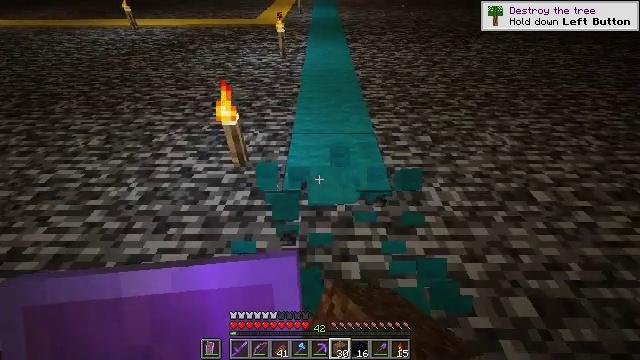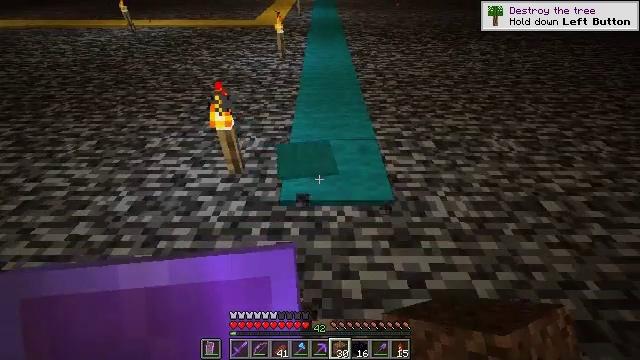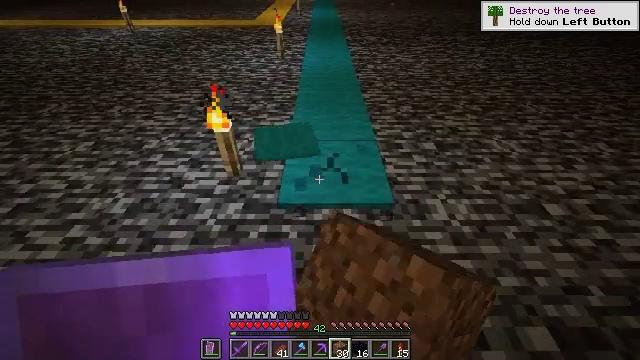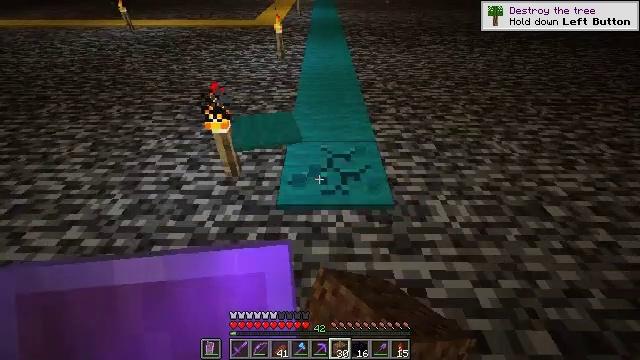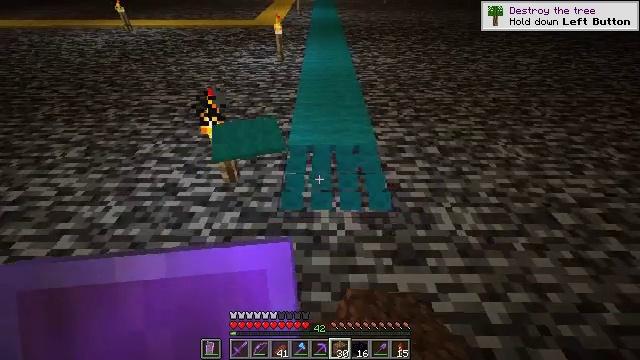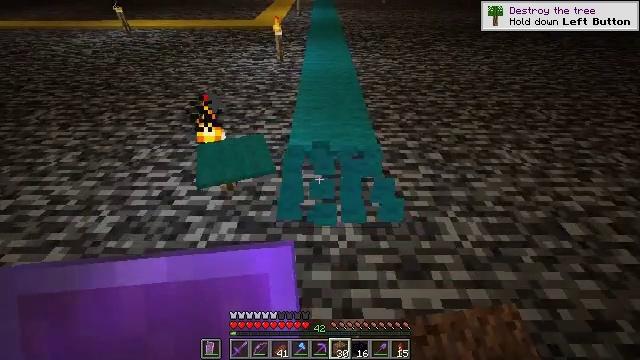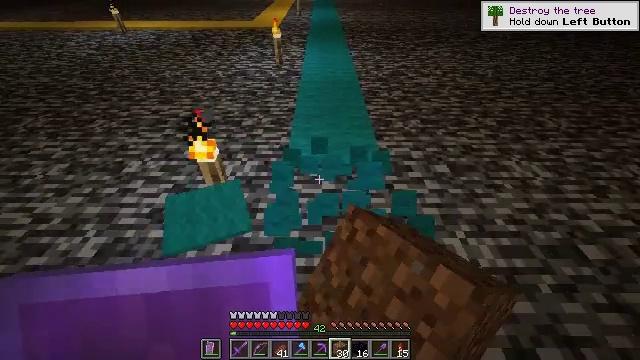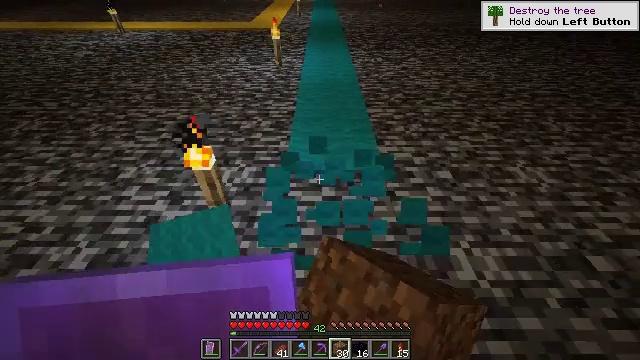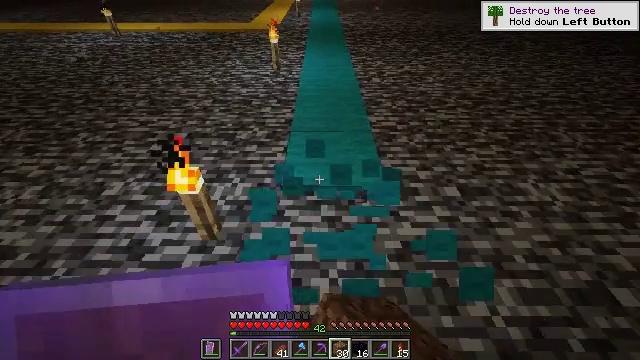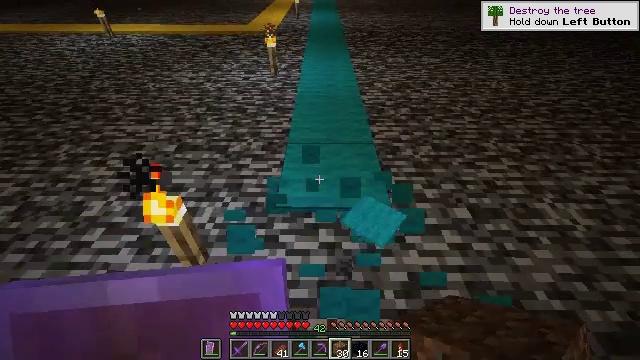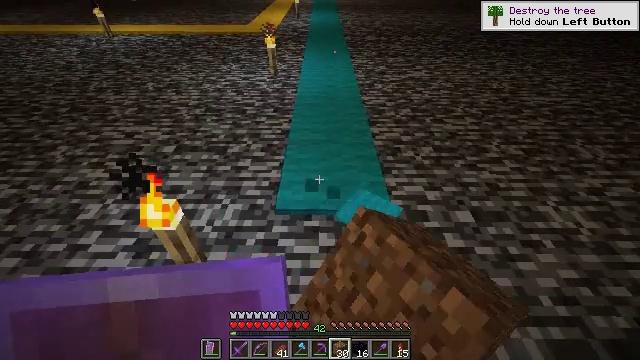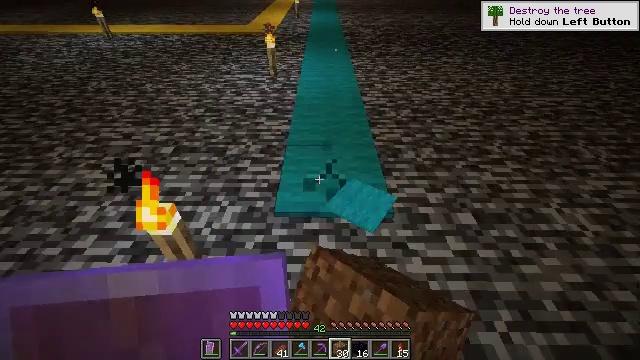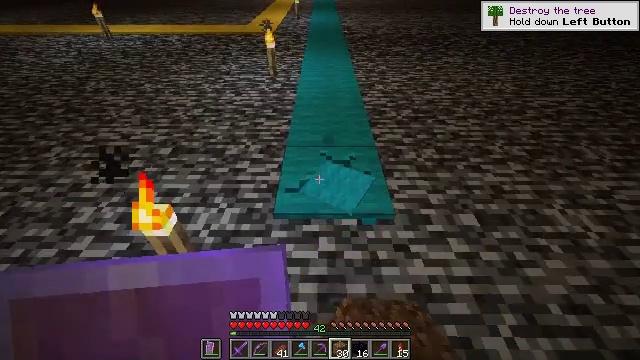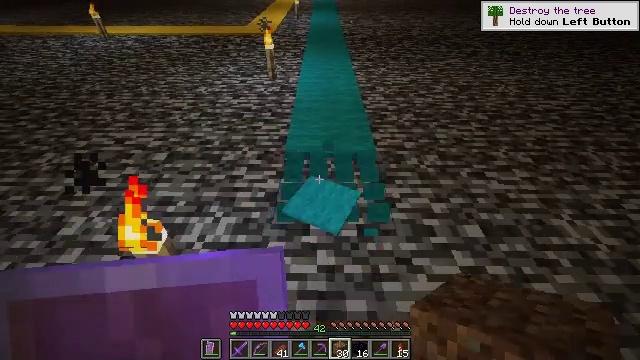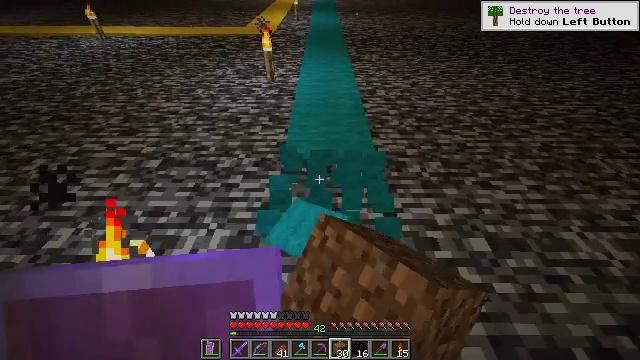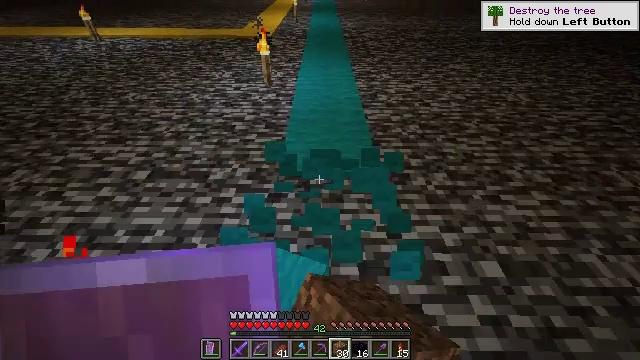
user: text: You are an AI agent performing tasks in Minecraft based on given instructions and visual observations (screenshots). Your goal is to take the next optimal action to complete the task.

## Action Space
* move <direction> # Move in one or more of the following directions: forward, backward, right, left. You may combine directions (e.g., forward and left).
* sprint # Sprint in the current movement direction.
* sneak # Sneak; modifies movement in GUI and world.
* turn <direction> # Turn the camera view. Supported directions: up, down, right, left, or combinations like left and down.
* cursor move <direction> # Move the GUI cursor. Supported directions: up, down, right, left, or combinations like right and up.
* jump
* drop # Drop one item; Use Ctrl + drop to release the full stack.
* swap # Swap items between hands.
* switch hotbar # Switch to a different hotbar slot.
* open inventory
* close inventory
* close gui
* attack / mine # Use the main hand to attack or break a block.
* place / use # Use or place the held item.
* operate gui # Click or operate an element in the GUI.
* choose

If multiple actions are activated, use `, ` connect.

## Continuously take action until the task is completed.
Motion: motion action
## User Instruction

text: mine block cyan carpet
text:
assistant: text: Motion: attack / mine
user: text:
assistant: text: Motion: attack / mine
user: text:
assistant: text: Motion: attack / mine
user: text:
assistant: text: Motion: move forward, attack / mine
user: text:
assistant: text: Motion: move forward, attack / mine
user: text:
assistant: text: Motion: move forward, attack / mine
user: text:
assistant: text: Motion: move forward, attack / mine
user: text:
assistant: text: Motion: move forward, attack / mine
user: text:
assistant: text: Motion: attack / mine
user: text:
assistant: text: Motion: attack / mine
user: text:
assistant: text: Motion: attack / mine
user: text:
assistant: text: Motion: attack / mine
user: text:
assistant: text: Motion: move forward, attack / mine
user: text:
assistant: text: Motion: move forward, attack / mine
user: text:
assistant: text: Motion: move forward, attack / mine
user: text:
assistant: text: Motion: move forward, attack / mine
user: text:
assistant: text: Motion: move forward, attack / mine
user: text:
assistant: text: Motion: attack / mine
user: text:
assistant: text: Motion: attack / mine
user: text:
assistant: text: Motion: attack / mine
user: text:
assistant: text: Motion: attack / mine
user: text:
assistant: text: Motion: attack / mine
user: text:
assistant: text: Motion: move forward, attack / mine
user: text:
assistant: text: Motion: move forward, attack / mine
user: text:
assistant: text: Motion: move forward, attack / mine
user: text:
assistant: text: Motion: move forward, attack / mine
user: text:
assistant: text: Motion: move forward, attack / mine
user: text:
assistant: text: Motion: attack / mine
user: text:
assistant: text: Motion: attack / mine
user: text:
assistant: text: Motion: attack / mine